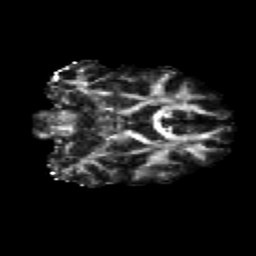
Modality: FA
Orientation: coronal
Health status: healthy
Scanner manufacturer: siemens
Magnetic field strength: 3 T
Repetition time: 12 s
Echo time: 0.092 s